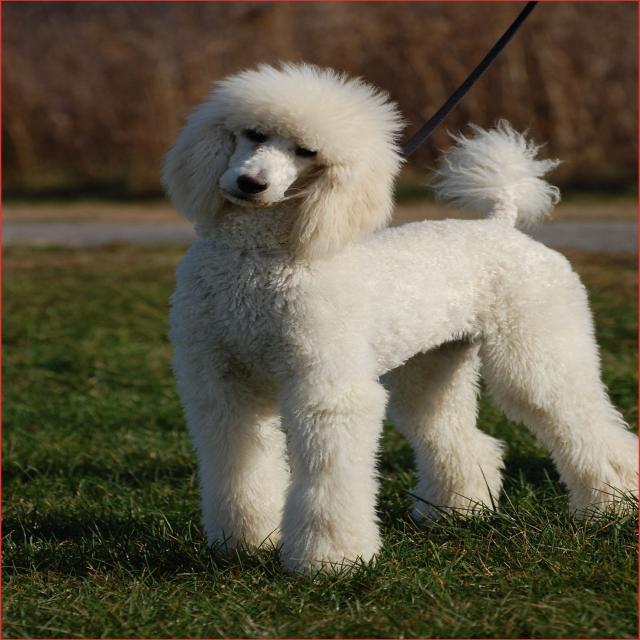
Healthy canine skin — no visible lesions, inflammation, or abnormalities. The skin and coat appear normal.